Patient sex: F
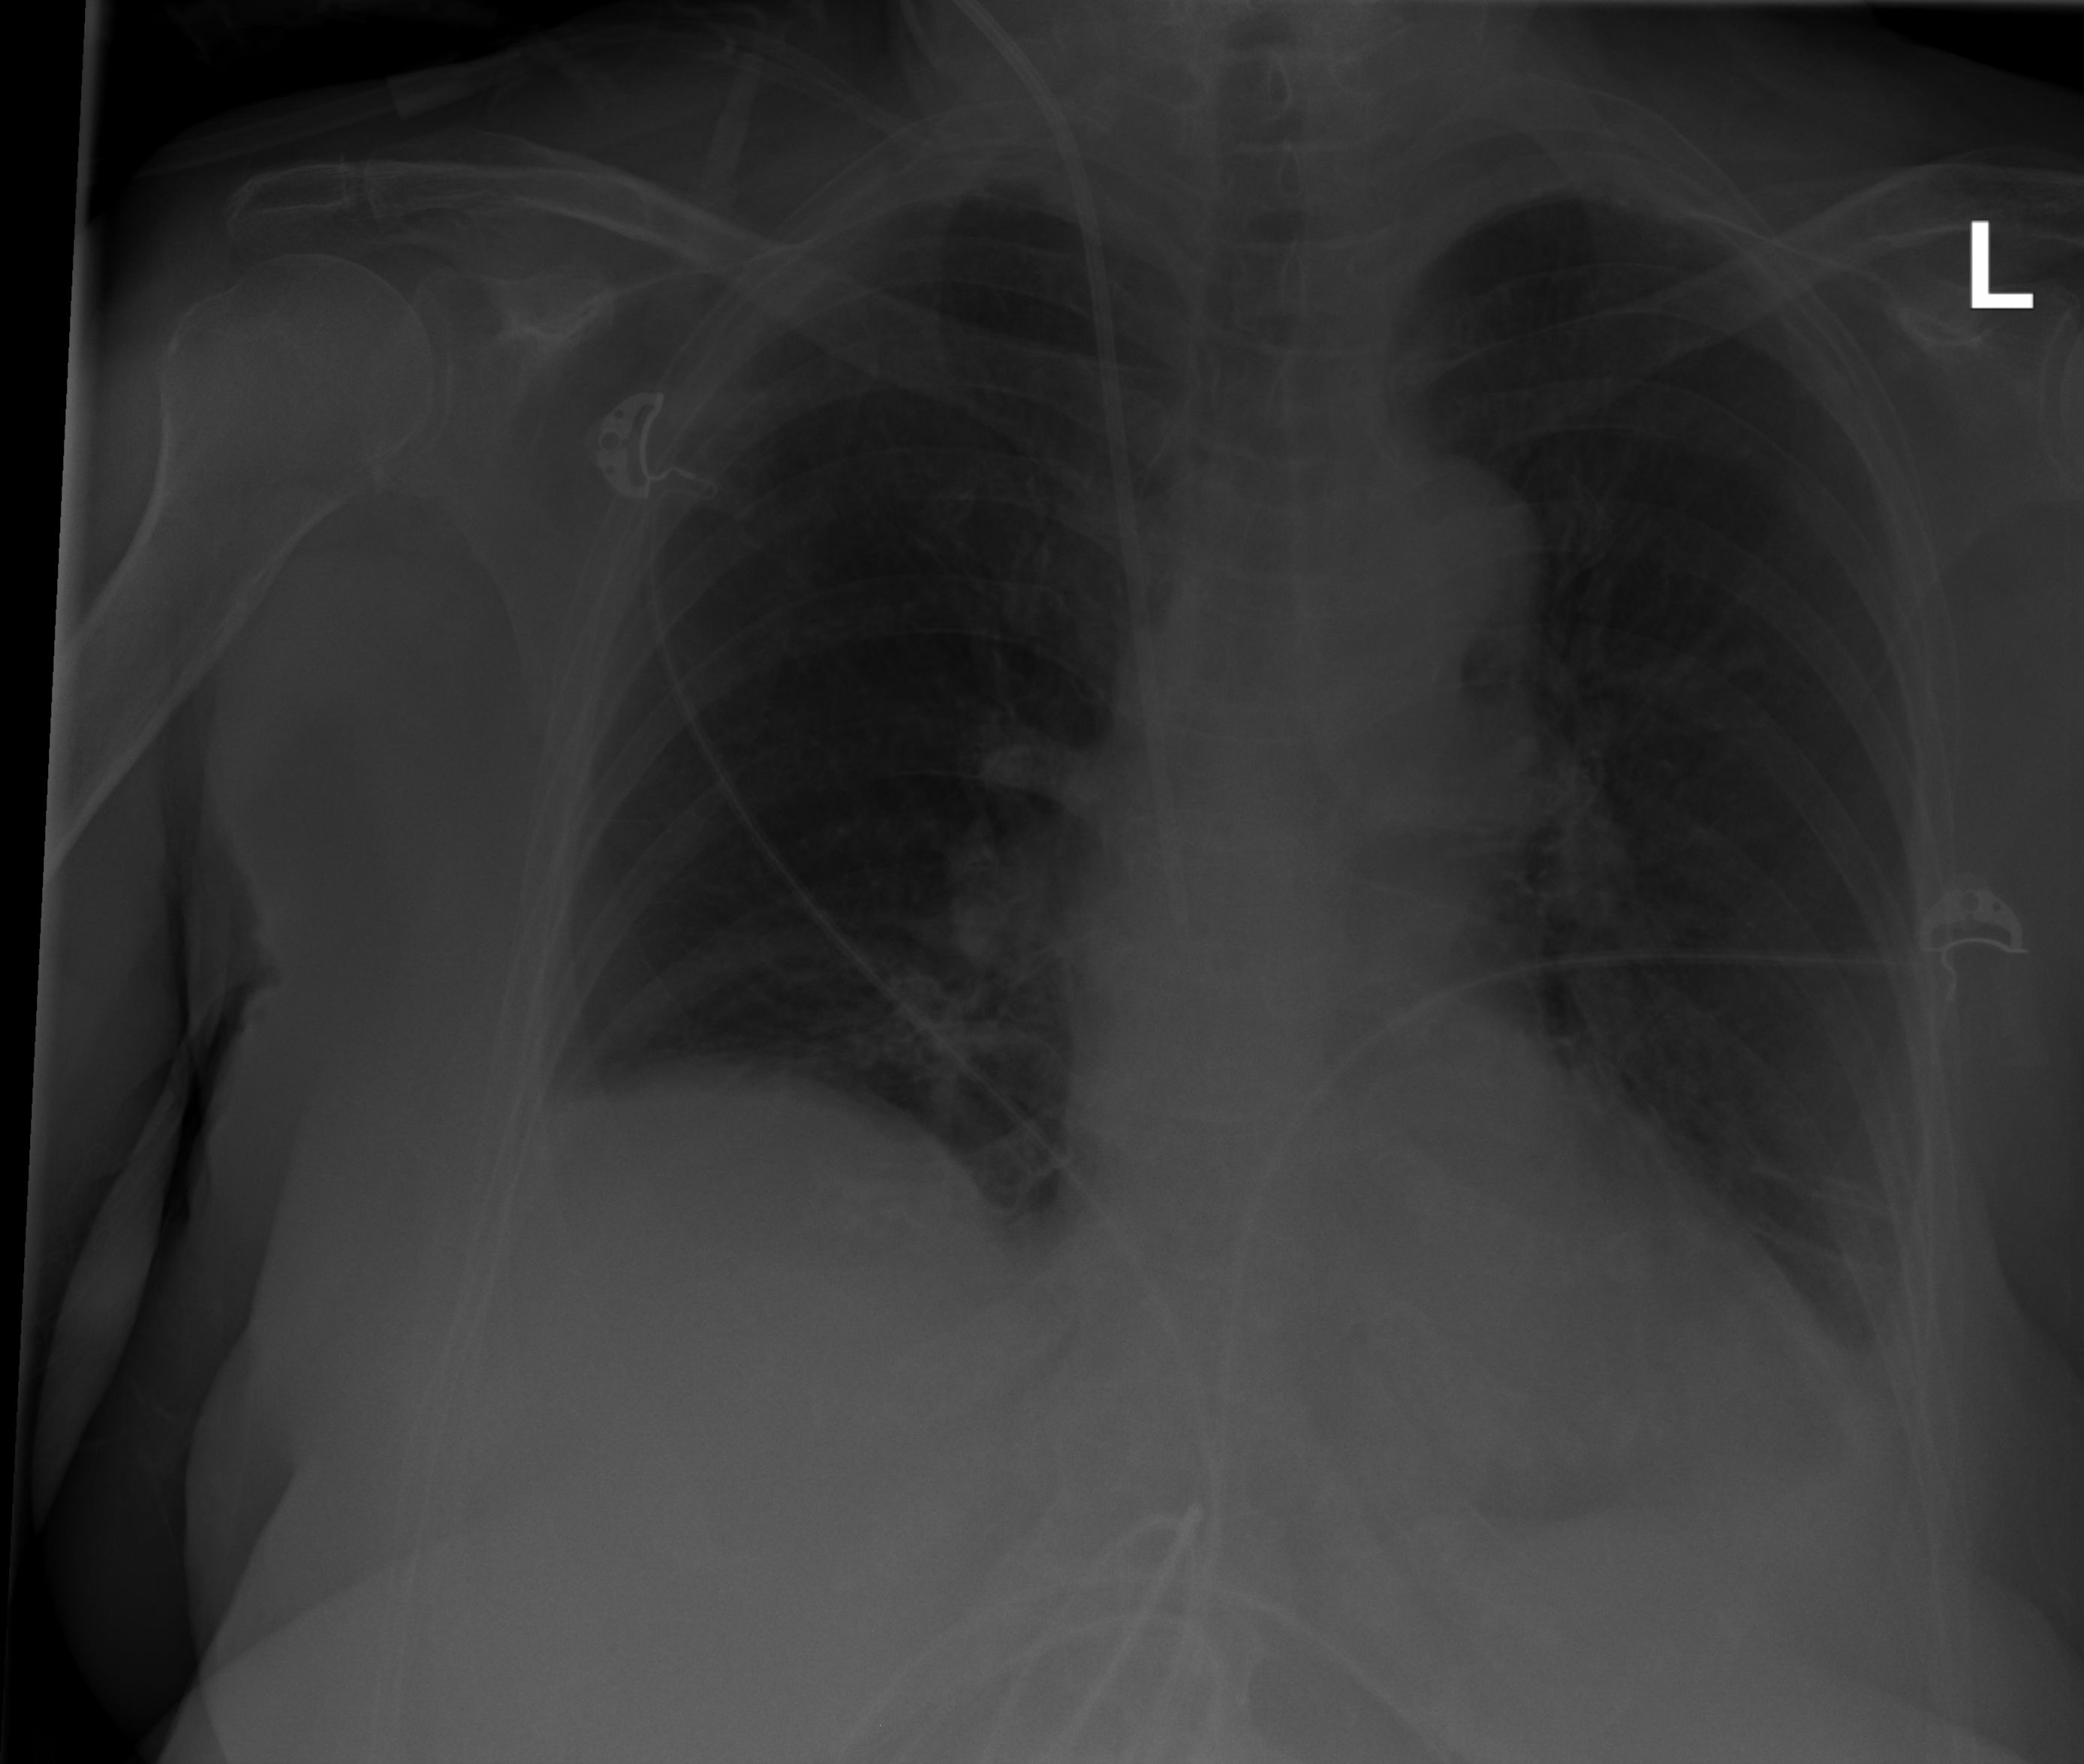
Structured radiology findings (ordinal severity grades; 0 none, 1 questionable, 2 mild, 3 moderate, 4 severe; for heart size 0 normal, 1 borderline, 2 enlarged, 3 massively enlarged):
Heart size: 0
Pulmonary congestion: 0
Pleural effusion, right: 2
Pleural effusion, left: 2
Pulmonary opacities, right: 0
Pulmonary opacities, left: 0
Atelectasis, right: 2
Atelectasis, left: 2